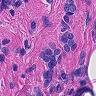
Metastatic tissue present: yes